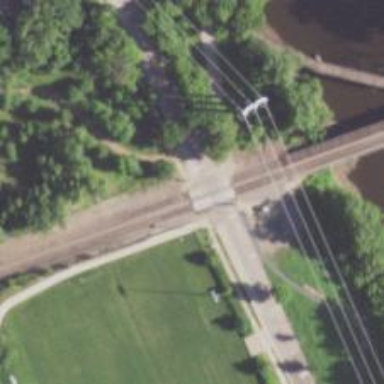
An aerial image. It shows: Railway crossing.